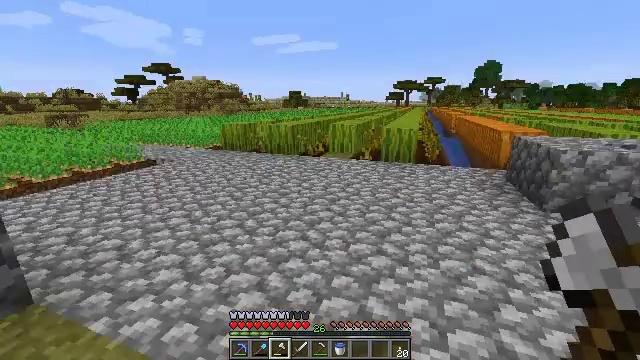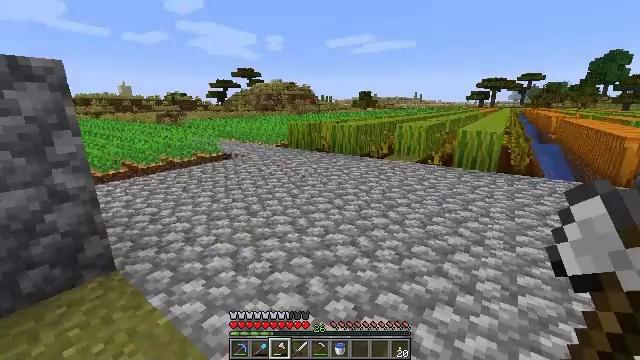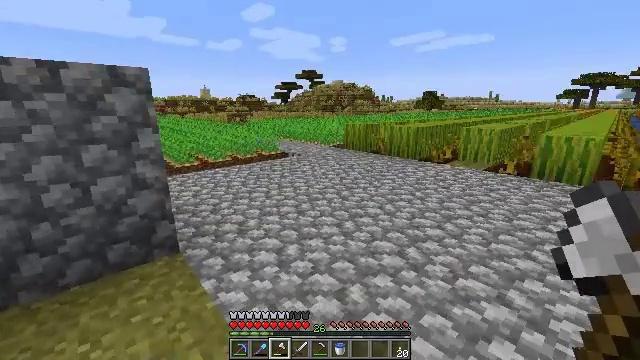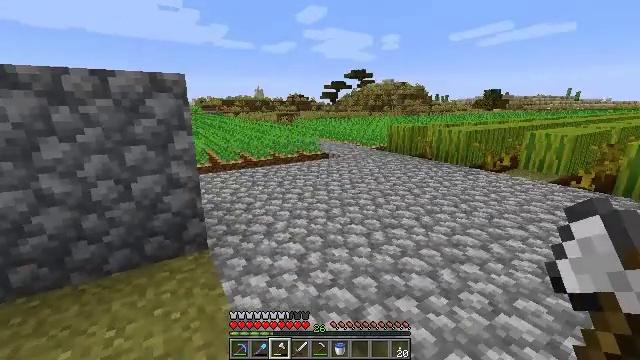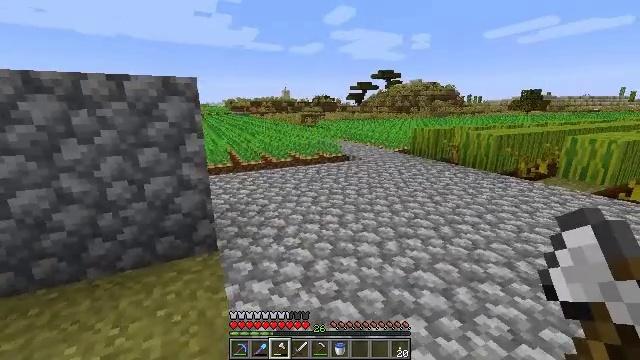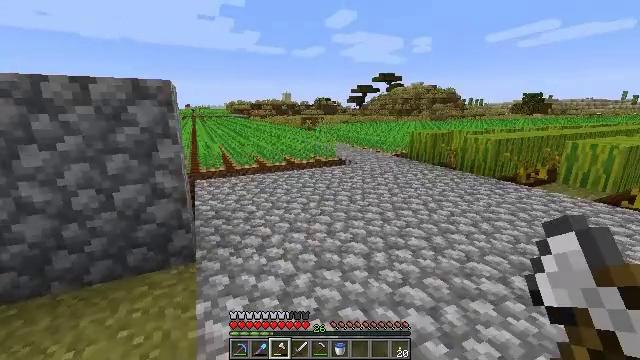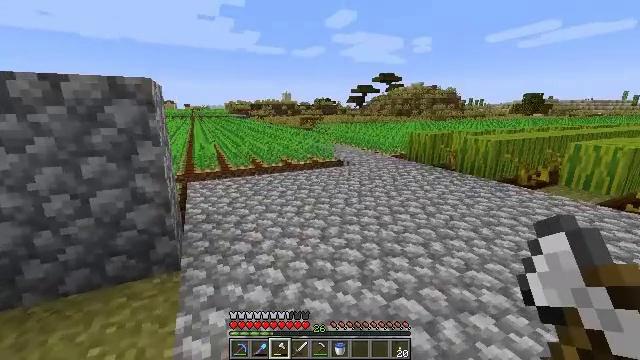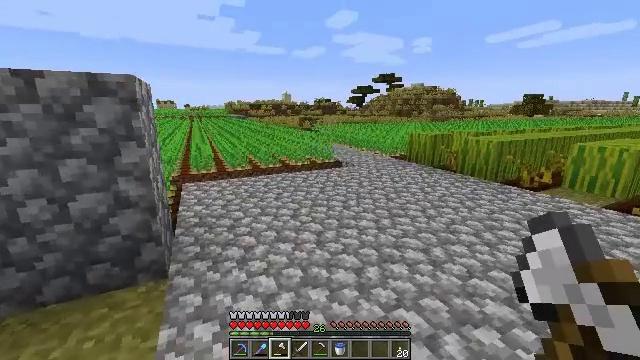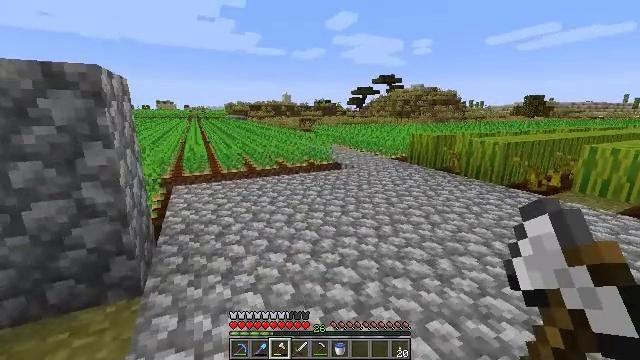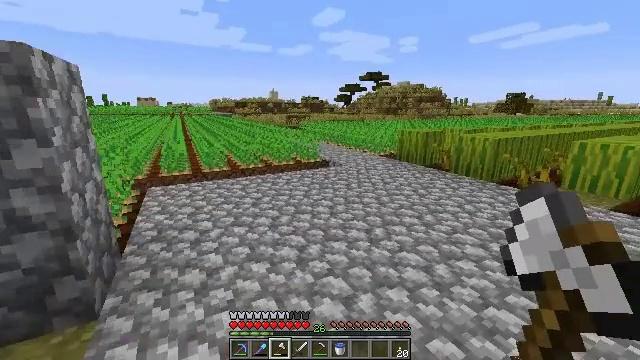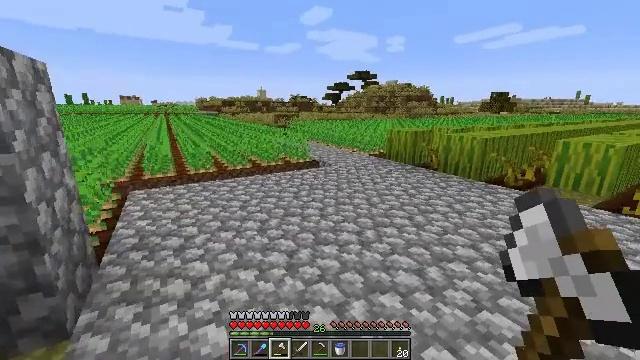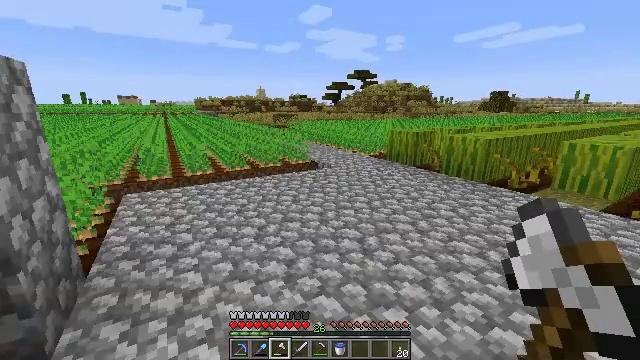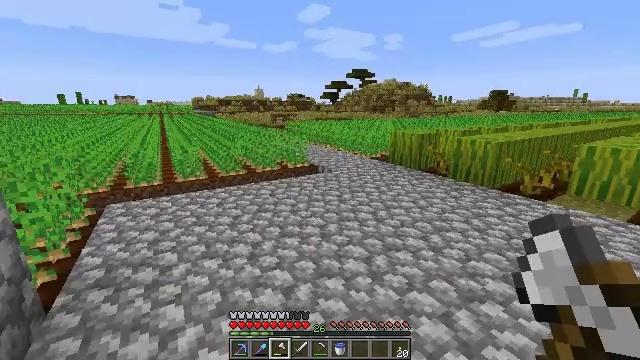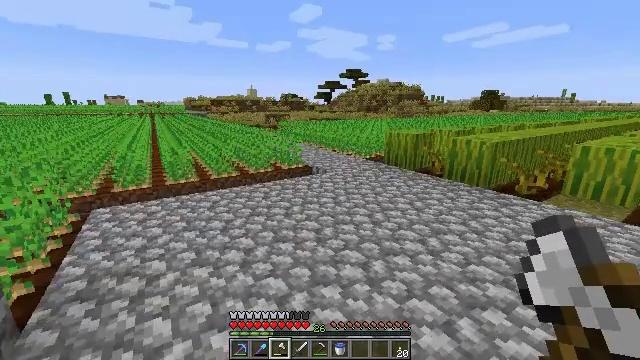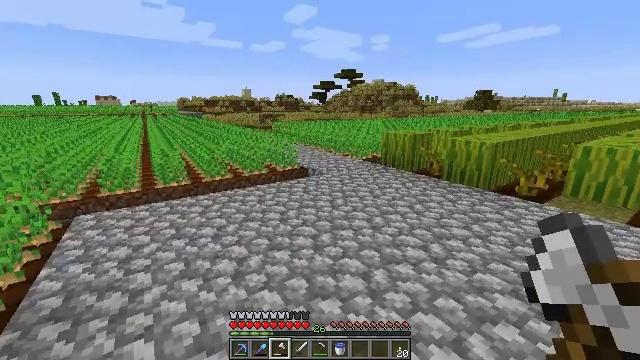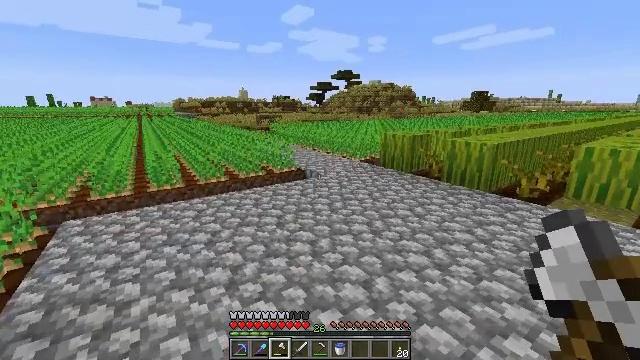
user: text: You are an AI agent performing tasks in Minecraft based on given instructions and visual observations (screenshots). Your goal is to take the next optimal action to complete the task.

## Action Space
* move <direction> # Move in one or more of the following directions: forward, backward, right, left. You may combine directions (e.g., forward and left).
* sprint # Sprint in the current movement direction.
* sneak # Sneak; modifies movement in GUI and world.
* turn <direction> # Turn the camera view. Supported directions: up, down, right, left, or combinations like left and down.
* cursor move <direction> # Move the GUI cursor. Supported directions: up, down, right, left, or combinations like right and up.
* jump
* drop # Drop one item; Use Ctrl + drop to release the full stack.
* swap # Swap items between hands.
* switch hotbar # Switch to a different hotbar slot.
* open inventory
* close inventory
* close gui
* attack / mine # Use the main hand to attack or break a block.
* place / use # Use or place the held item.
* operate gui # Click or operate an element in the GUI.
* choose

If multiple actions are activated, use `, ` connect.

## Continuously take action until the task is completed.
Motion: motion action
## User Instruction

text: Pick up the poppy from the field.
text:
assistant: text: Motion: move forward and move right, turn left
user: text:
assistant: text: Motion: move forward and move right, turn left
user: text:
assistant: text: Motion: move forward and move right, turn left
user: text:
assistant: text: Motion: move forward and move right, turn left
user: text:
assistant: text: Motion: move forward
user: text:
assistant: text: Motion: move forward
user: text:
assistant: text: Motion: move forward
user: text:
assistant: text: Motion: move forward
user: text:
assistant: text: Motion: move forward, turn right
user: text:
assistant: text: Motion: move forward, turn right
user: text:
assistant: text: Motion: move forward
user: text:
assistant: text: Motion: move forward
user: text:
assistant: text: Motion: move forward, turn right
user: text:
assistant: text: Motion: move forward, turn right
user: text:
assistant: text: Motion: move forward and move right
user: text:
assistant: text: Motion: move forward and move right
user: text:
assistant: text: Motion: move forward and move right
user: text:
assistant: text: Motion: move forward and move right, turn left
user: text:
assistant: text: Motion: move forward and move right, turn left
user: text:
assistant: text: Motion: move forward and move right, turn left
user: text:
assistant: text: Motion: move forward and move right, turn left
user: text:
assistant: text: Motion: move forward and move right, turn left
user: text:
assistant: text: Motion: move forward and move right, turn left
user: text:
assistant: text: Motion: move forward and move right, turn left
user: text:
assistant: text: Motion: move forward, turn left
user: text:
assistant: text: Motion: move forward
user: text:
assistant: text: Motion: move forward
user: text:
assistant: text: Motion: move forward
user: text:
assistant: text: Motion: move forward
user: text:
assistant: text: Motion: move forward